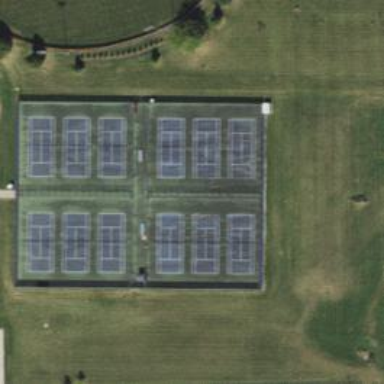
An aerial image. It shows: Leisure park with tennis court. The court is located on pitch.